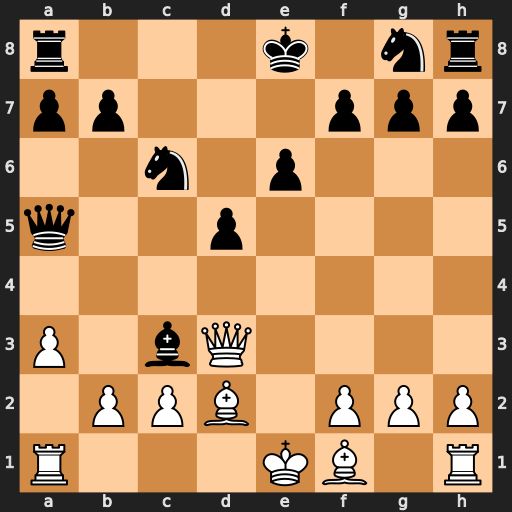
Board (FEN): r3k1nr/pp3ppp/2n1p3/q2p4/8/P1bQ4/1PPB1PPP/R3KB1R
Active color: w
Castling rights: KQkq
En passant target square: -
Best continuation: Bxc3 Qa4 Bxg7